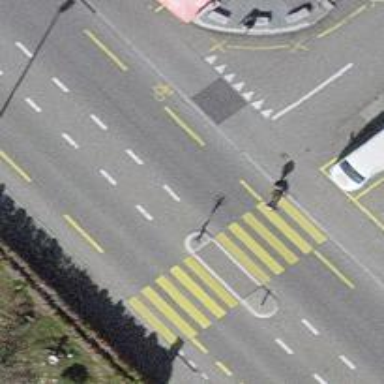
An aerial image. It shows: Primary highway with asphalt surface. There are sidewalks on both sides and lanes for cycling in both directions.